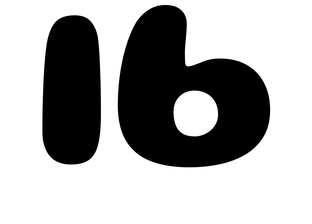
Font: Gluten_Bold